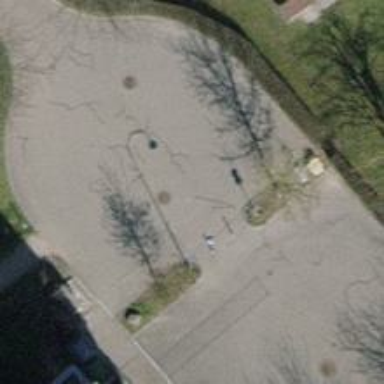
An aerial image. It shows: Bollard barrier.